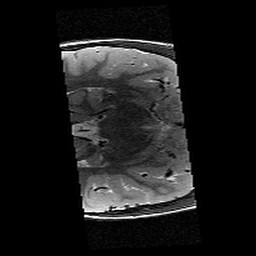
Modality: T2w
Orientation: axial
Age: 9
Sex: male
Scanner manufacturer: siemens
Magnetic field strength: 3 T
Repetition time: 9.23 s
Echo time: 0.067 s